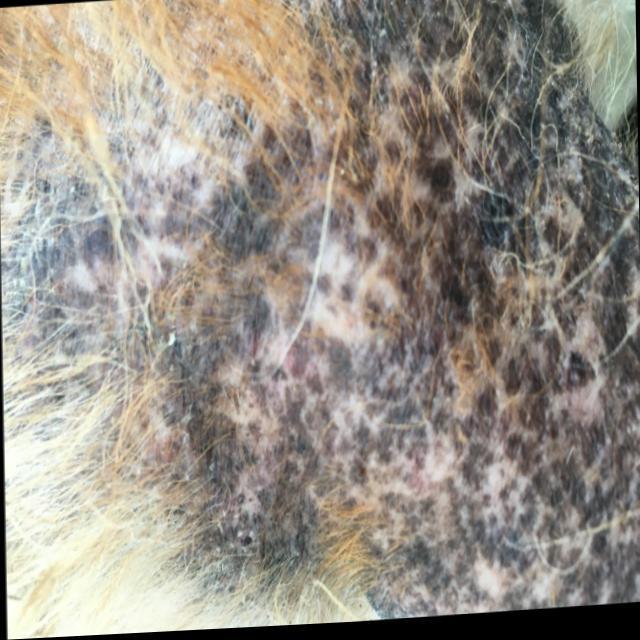
Canine demodicosis (Demodex mange) — caused by Demodex canis mites. Presents with alopecia, follicular papules, pustules, and comedones. Often localized on face and forelimbs.